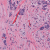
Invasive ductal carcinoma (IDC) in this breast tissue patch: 1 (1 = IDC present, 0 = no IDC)